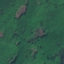
Land use / land cover class: Forest